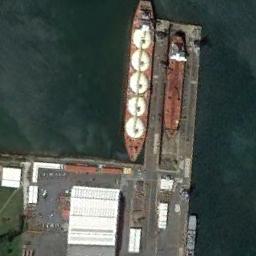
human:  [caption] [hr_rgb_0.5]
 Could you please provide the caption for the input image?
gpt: There is a ship in the blue water on the shore .

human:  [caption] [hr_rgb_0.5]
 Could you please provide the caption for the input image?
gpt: The two ships are docked at the dock and some white buildings are on the bank .

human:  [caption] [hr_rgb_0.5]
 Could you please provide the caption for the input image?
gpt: There are many buildings of different shapes beside the ship .

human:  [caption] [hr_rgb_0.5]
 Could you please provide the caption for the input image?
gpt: An orange-red LNG ship and a tanker docked at the dock .

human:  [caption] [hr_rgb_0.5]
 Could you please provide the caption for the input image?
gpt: The ship is at the harbor with some white buildings .